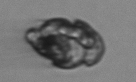
Label: Proterythropsis